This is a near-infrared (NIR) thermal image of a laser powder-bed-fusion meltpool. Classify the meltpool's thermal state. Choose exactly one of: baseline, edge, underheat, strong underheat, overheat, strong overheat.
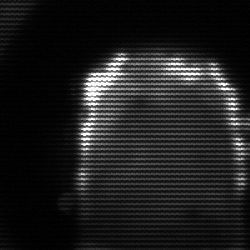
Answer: baseline